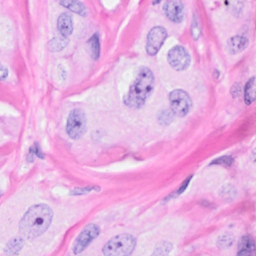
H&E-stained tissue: Breast